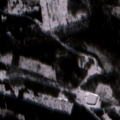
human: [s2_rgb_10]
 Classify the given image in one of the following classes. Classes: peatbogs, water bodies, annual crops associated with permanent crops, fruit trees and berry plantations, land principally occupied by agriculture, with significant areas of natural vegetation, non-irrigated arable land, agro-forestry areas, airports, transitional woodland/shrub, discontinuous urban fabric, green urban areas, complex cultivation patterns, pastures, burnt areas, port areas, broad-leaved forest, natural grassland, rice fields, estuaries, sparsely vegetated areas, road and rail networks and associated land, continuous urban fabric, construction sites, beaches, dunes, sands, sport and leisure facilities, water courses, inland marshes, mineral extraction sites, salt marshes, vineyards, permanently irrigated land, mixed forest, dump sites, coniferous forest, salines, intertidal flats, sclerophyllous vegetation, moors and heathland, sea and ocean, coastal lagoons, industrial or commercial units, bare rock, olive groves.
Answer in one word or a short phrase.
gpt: coniferous forest, mixed forest, transitional woodland/shrub